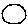
Label: circle